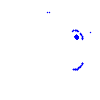
Particle: electron